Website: bh-photo
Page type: receipt
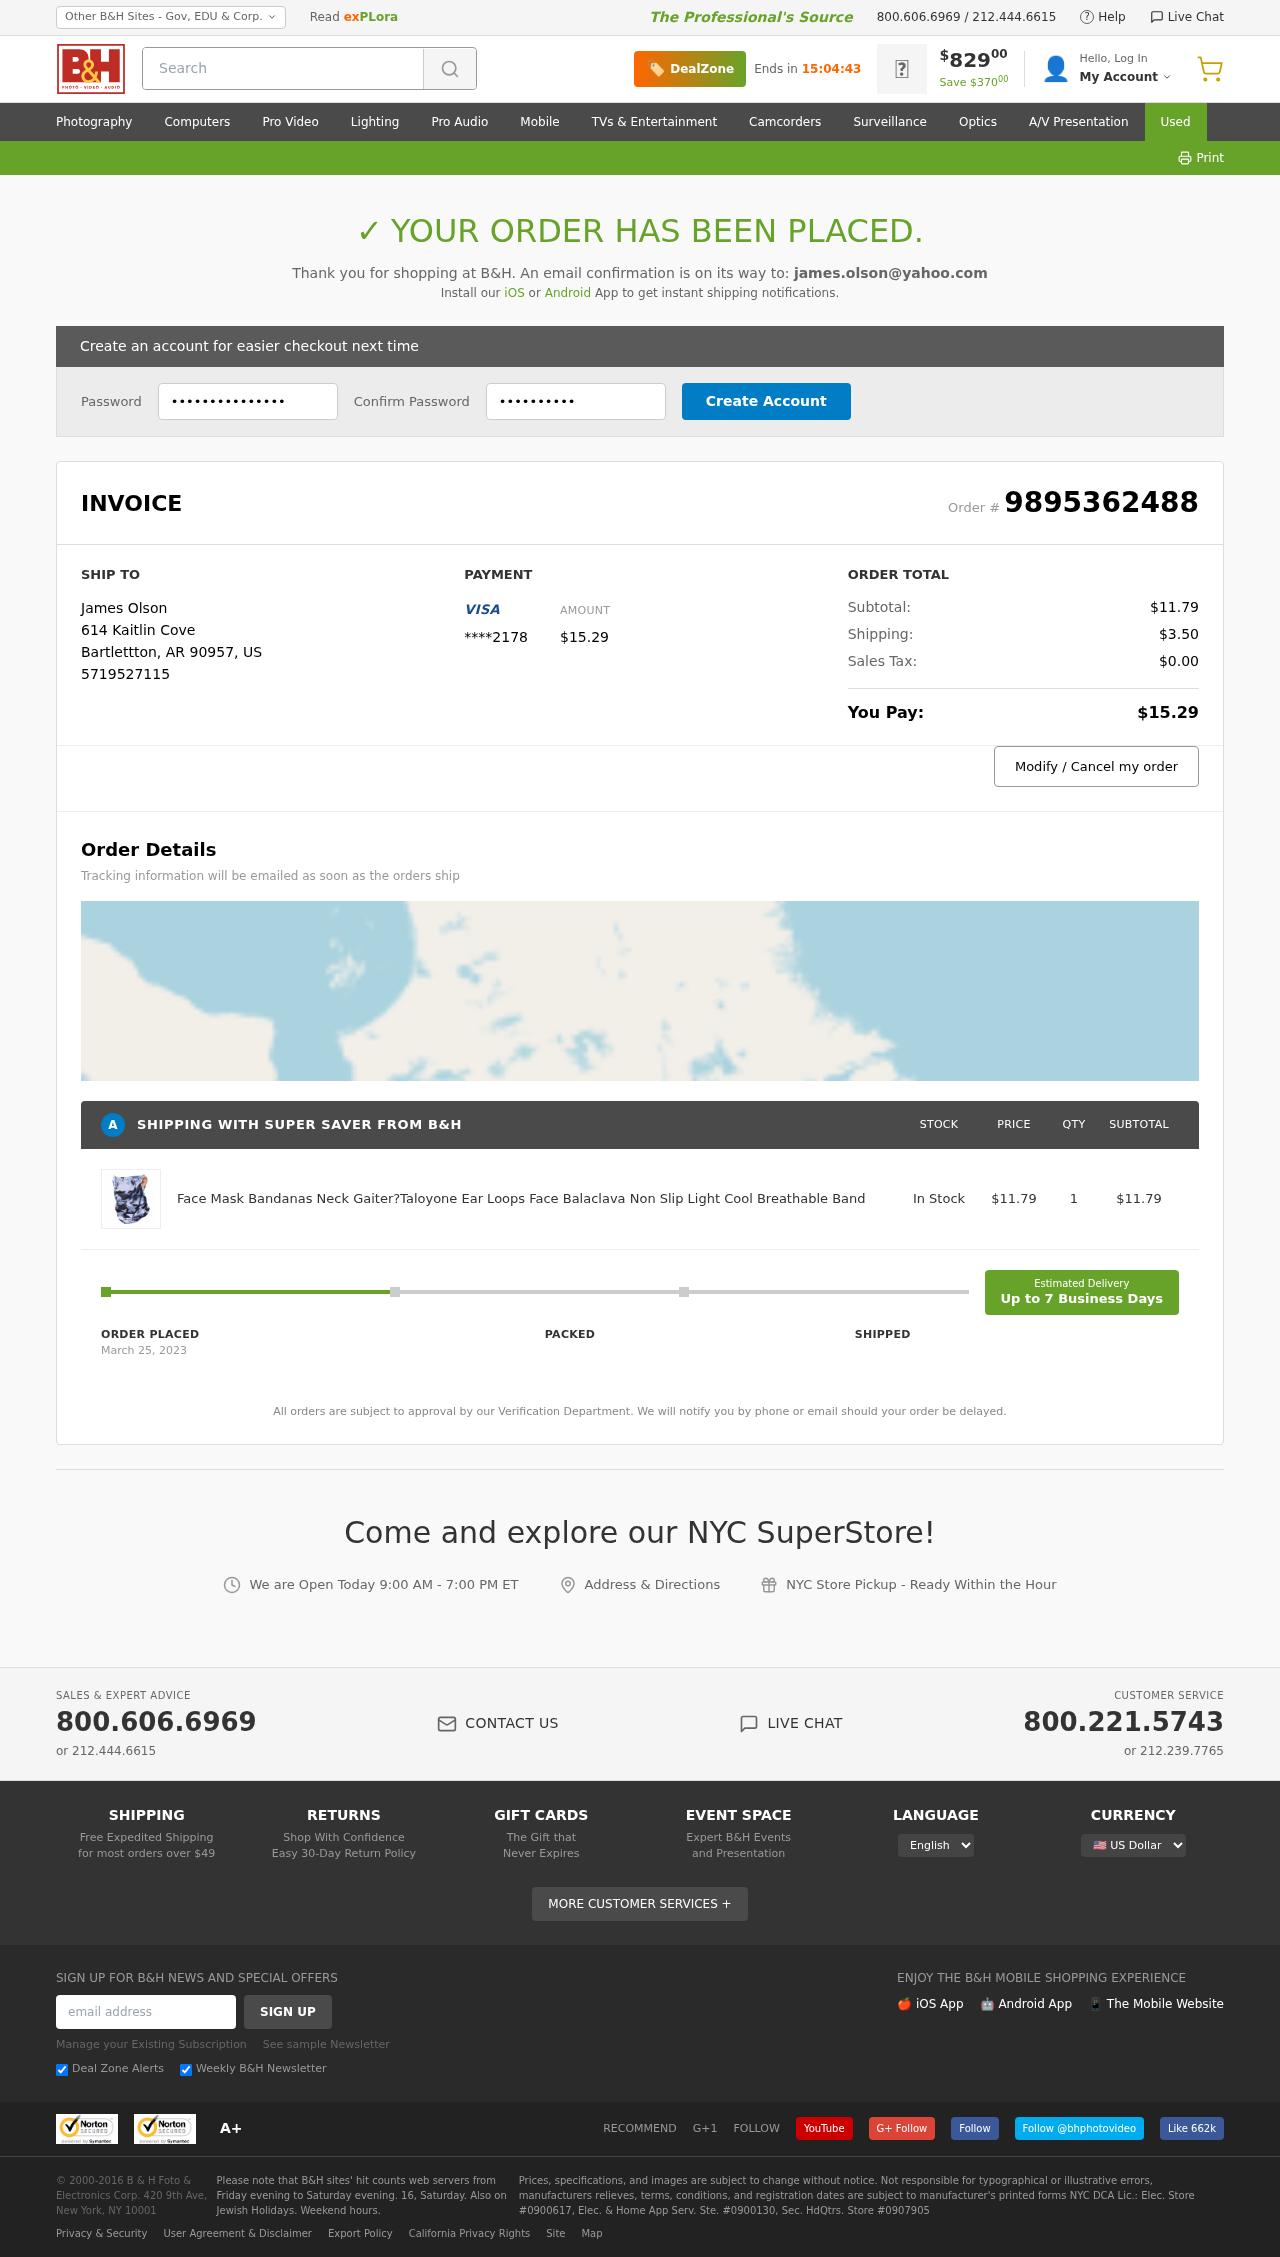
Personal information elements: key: PII_CARD_LAST4
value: ****2178
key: PII_CITY
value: Bartlettton
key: PII_COUNTRY_CODE
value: US
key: PII_EMAIL
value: james.olson@yahoo.com
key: PII_FULLNAME
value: James Olson
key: PII_PHONE
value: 5719527115
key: PII_POSTCODE
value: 90957
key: PII_STATE_ABBR
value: AR
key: PII_STREET
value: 614 Kaitlin Cove
Product elements: key: PRODUCT1_NAME
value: Face Mask Bandanas Neck Gaiter?Taloyone Ear Loops Face Balaclava Non Slip Light Cool Breathable Band
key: PRODUCT1_PRICE
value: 11.79
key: PRODUCT1_QUANTITY
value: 1
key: PRODUCT1_SUBTOTAL
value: $11.79
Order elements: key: ORDER_ID
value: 9895362488
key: ORDER_TOTAL
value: $15.29
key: ORDER_SUBTOTAL
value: $11.79
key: ORDER_SHIPPING_COST
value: $3.50
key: ORDER_TAX
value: $0.00
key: ORDER_DATE
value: March 25, 2023
Search elements: key: HEADER_SEARCH
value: Search